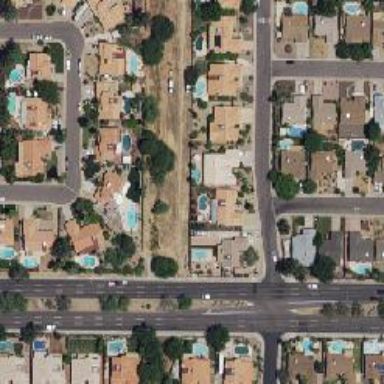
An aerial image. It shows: Neighborhood.